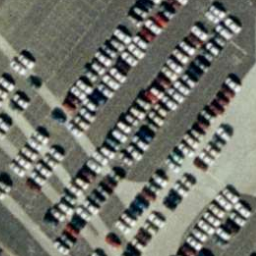
Label: parking lot